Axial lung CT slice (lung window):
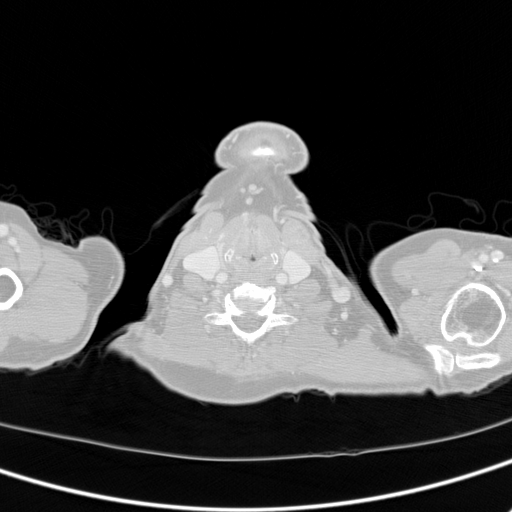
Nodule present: no